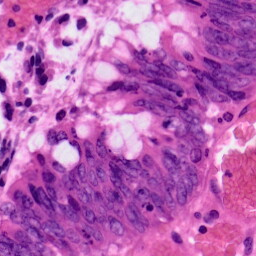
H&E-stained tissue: Colon